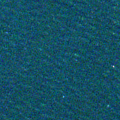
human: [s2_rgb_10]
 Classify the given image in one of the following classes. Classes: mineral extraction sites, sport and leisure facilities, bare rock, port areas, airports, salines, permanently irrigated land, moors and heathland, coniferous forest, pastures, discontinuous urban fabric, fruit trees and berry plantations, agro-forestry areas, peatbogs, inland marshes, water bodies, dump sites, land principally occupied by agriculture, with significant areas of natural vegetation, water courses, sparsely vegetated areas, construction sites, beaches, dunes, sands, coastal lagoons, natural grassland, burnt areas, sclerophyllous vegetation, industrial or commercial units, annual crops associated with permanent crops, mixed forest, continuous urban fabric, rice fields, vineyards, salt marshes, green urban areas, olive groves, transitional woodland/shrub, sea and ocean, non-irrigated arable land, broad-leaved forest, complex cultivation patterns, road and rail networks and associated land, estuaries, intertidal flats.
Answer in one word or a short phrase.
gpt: sea and ocean